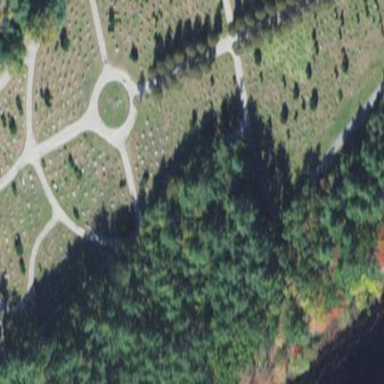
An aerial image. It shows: Cemetery that holds historical significance.